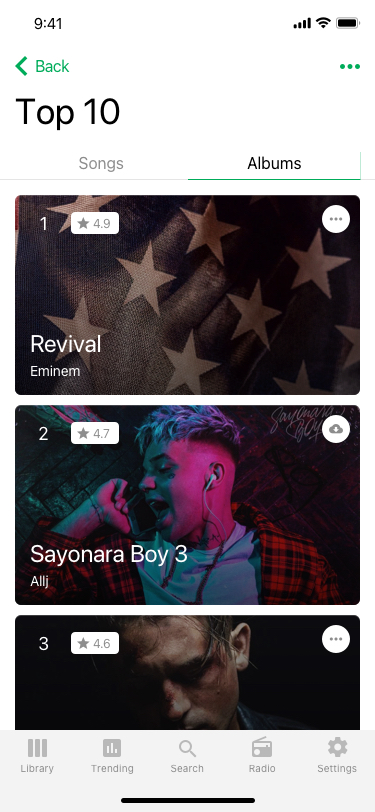
Text in this UI design:
KK
9:41 AM
Back
Top 10
Albums
Songs
Allj
Sayonara Boy 3
2
4.7
3
4.6
Eminem
Revival
1
4.9
Settings
Radio
Search
Trending
Library